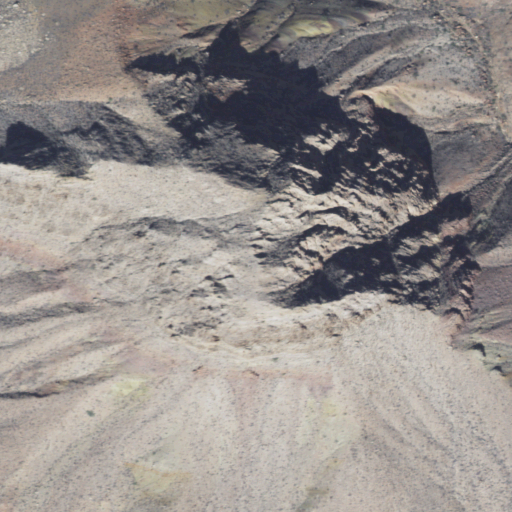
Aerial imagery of mountain in Arizona named Carbon Butte containing shrub and grassland